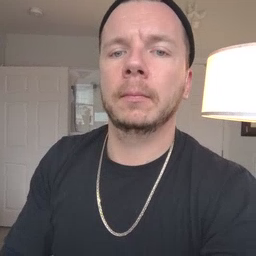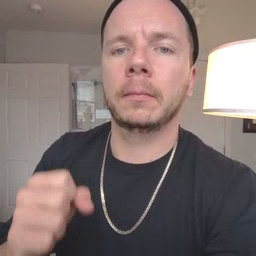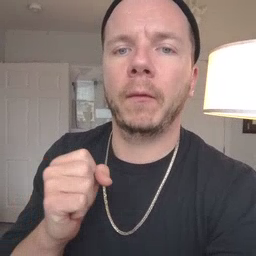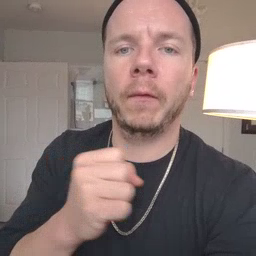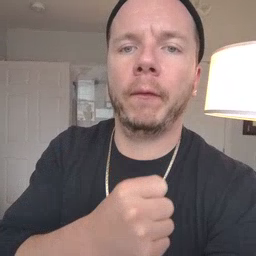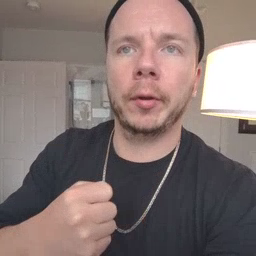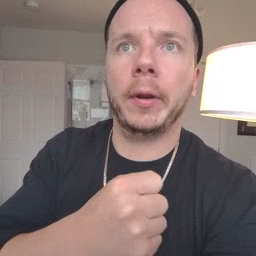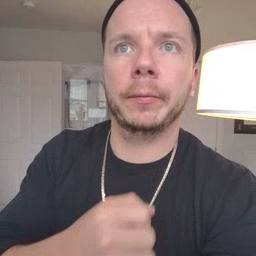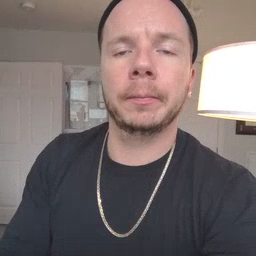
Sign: refrigerator